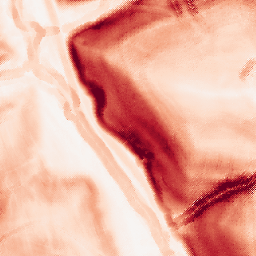
Category: morphological
Decomposition family: morphological_gradient
Decomposition parameters: size: 5
shape: disk
Upsampling method: regularized
Upsampling parameters: scale: 4
lambda_reg: 0.1
Upsampling scale: 4